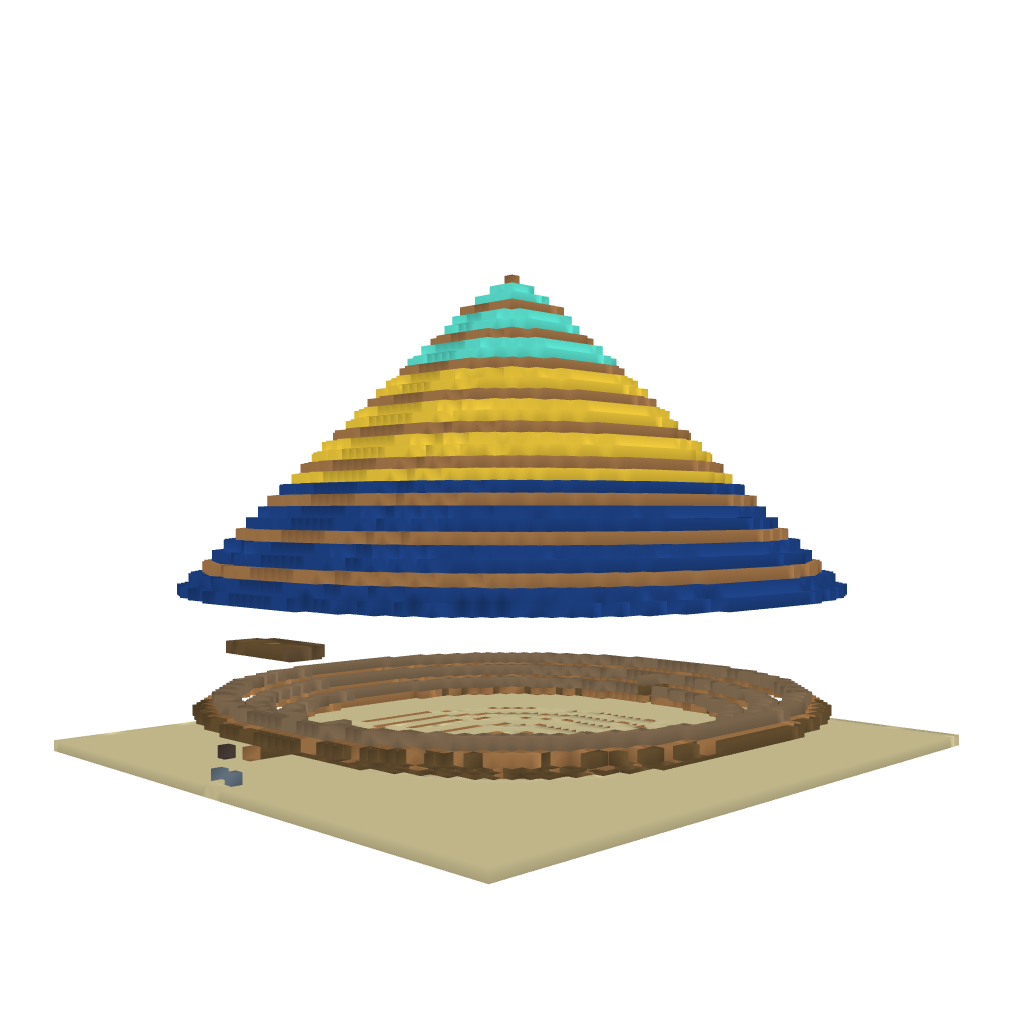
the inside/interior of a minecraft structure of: Arena